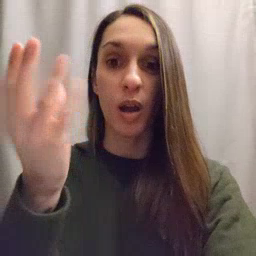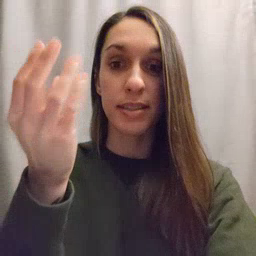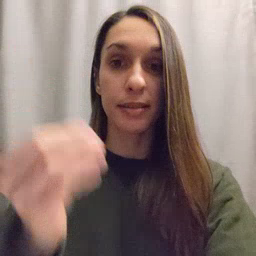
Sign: outside